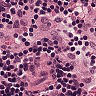
Metastatic tissue present: no